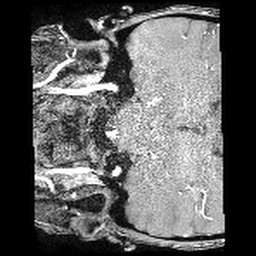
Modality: angio
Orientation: coronal
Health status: ill
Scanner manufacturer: philips
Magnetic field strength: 3 T
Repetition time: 0.018 s
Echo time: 0.003454 s